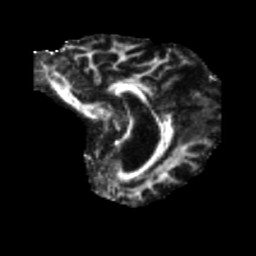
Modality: FA
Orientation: sagittal
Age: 68
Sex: male
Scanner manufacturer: siemens
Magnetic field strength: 3 T
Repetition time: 5.25 s
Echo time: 0.08 s